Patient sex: M
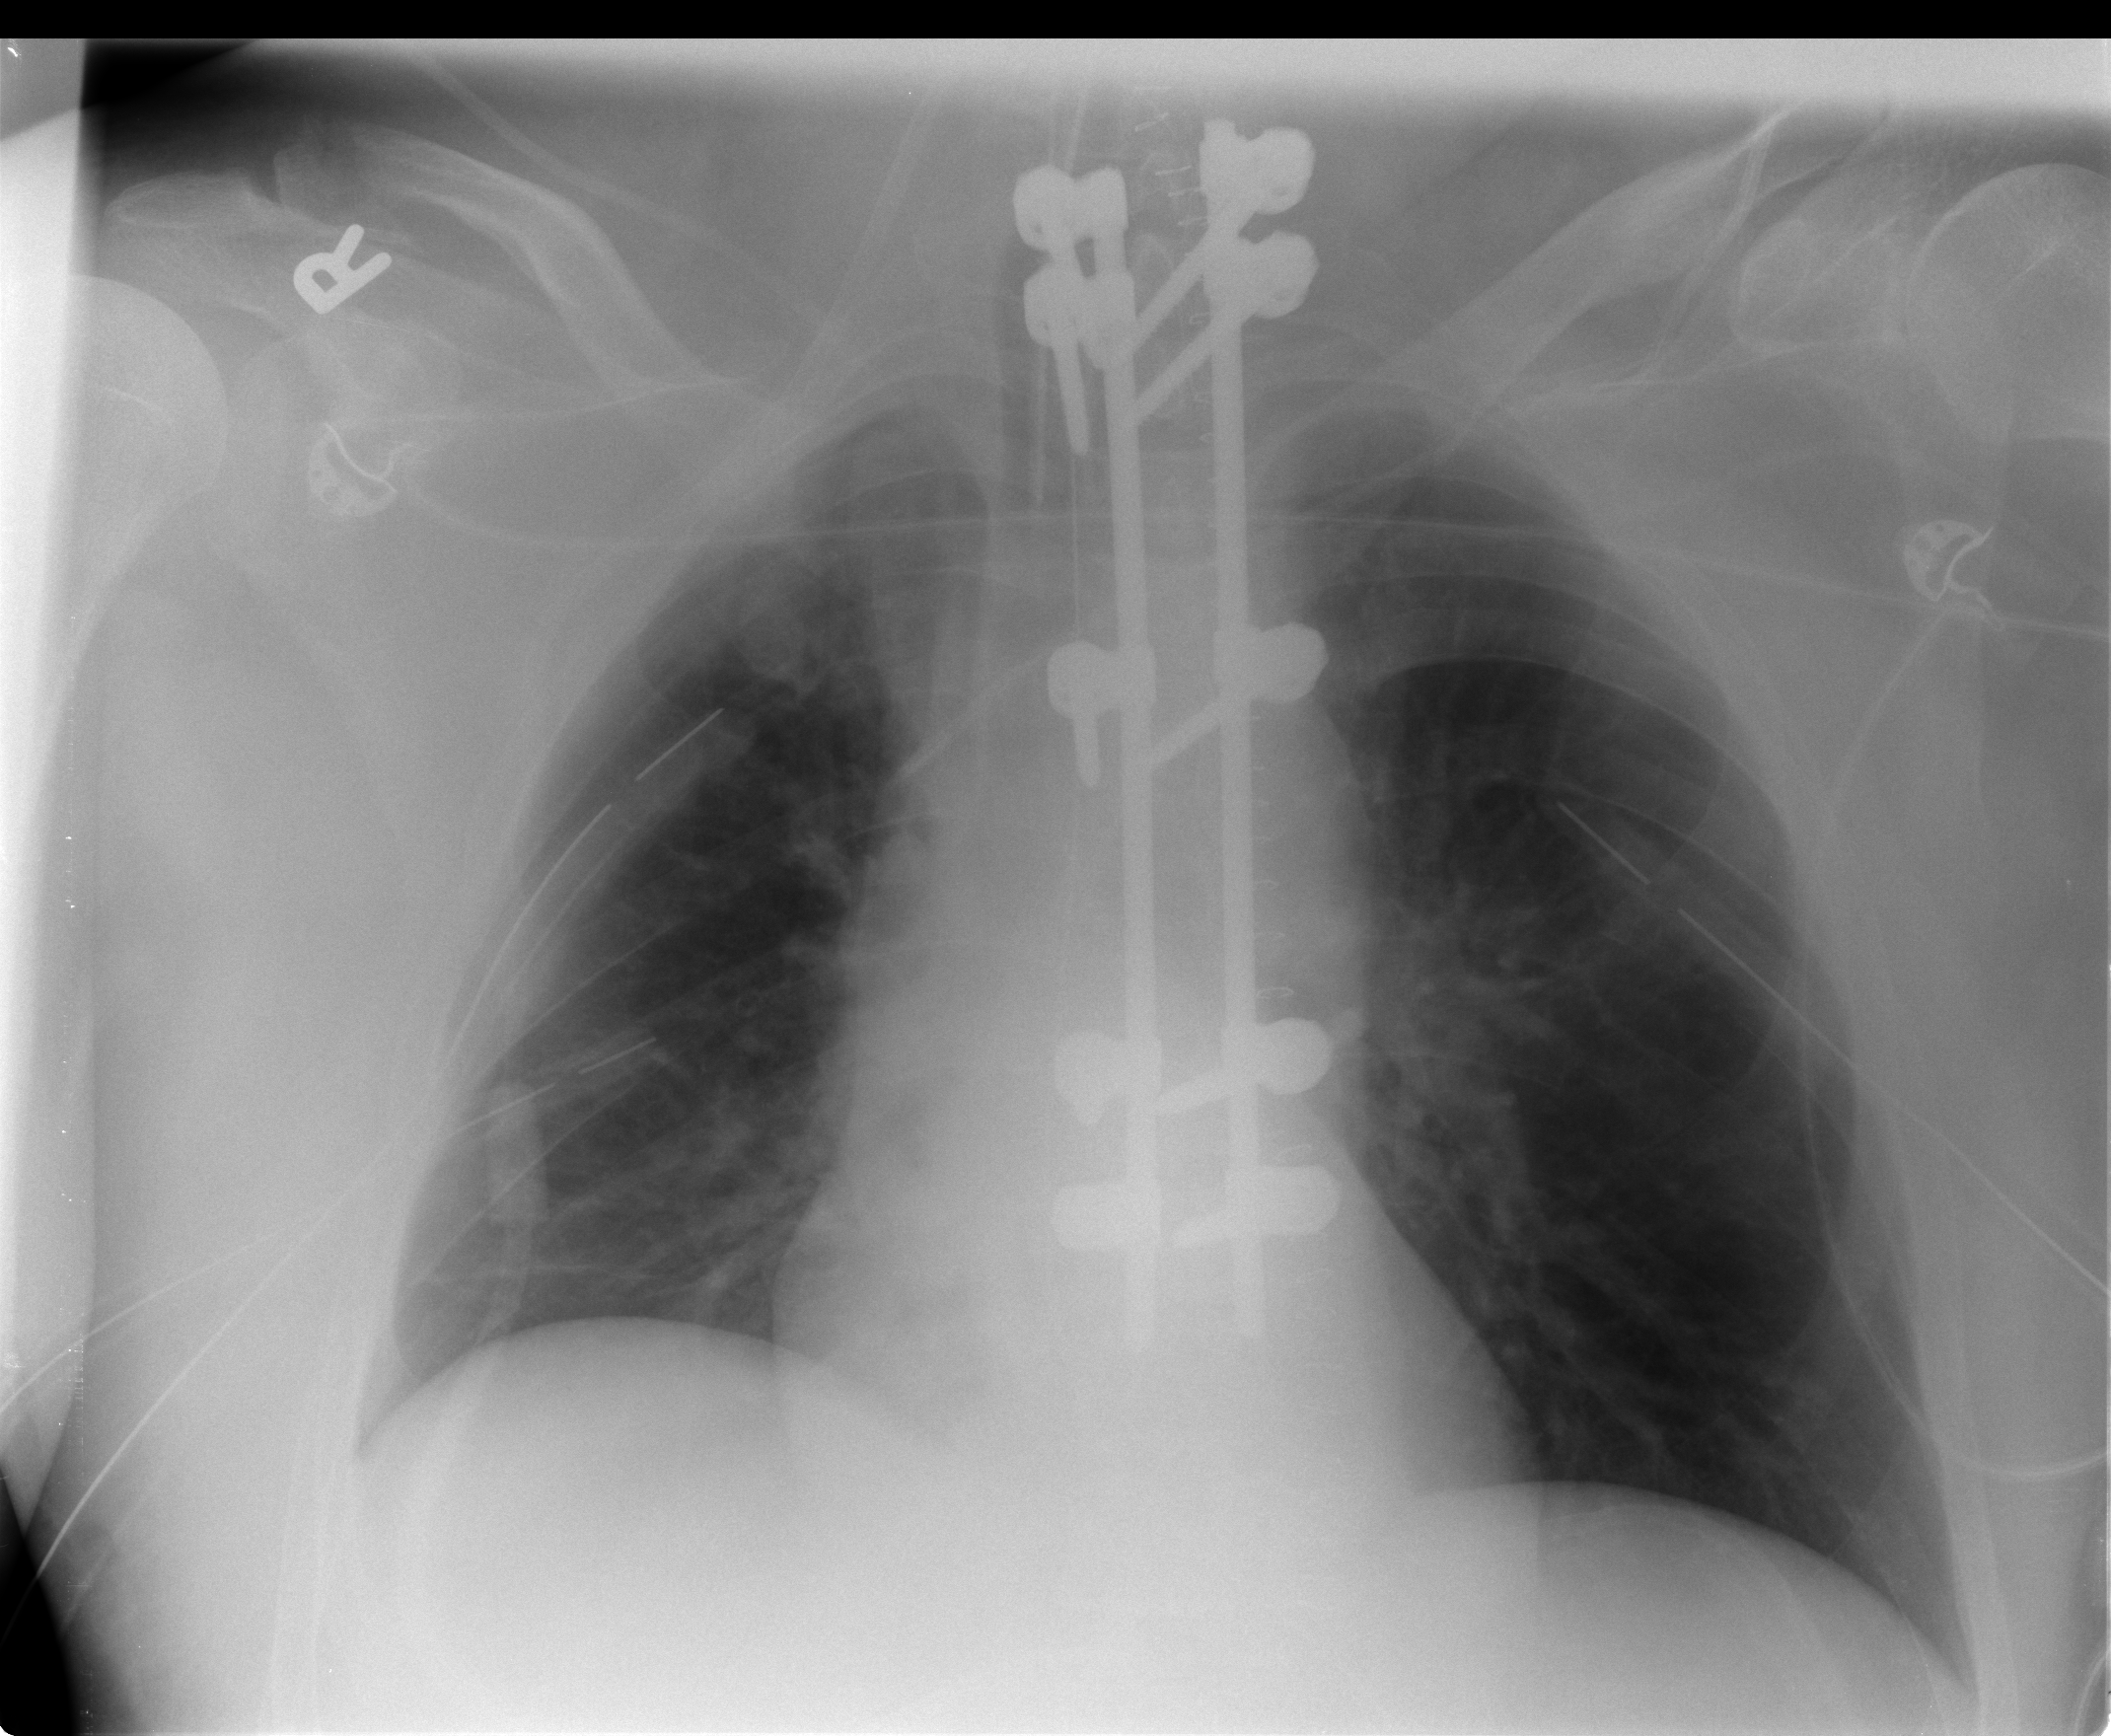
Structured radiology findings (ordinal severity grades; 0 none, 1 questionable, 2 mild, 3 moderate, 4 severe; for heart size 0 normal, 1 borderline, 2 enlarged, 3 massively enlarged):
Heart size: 0
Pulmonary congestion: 0
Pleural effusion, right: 0
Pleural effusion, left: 0
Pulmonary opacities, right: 0
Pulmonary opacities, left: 0
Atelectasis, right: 2
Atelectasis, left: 2